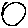
Label: circle